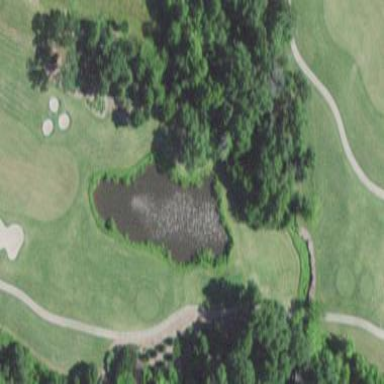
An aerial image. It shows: Water hazard on golf course. The hazard is natural water feature.